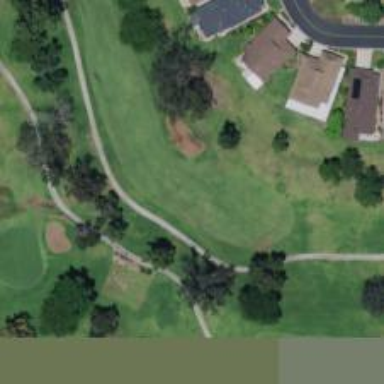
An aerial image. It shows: View of golf hole.